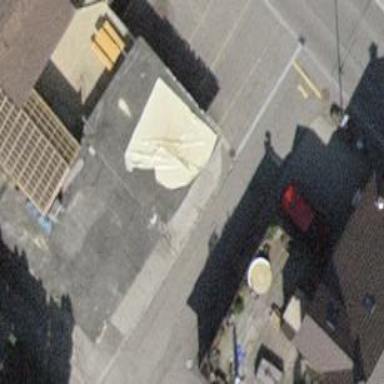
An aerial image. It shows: Garage.